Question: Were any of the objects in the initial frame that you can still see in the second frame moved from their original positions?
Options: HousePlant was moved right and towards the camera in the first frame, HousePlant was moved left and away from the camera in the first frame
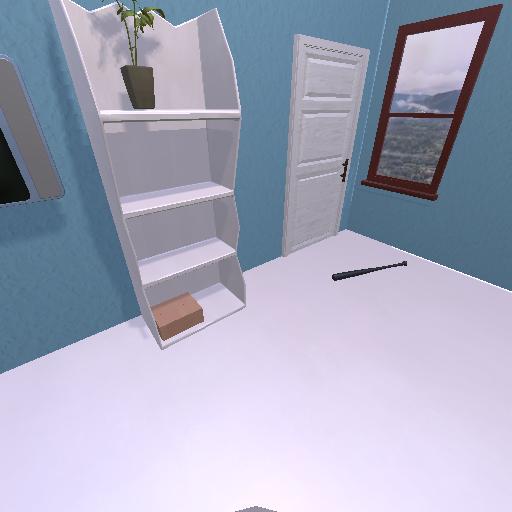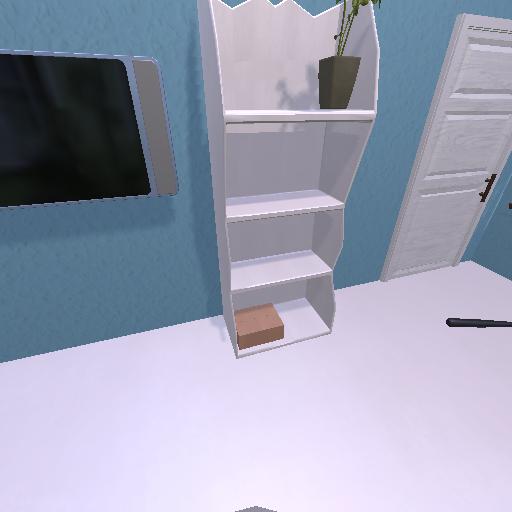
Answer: HousePlant was moved right and towards the camera in the first frame